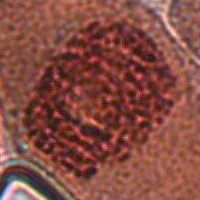
Label: telophase